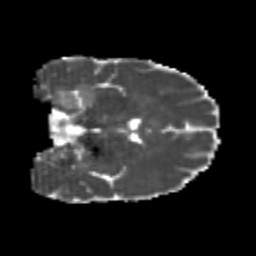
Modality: MD
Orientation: coronal
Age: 24
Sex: male
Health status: healthy
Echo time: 0.074 s